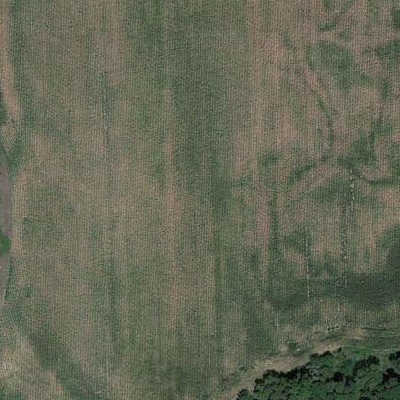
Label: eForest